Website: home-depot
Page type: cart
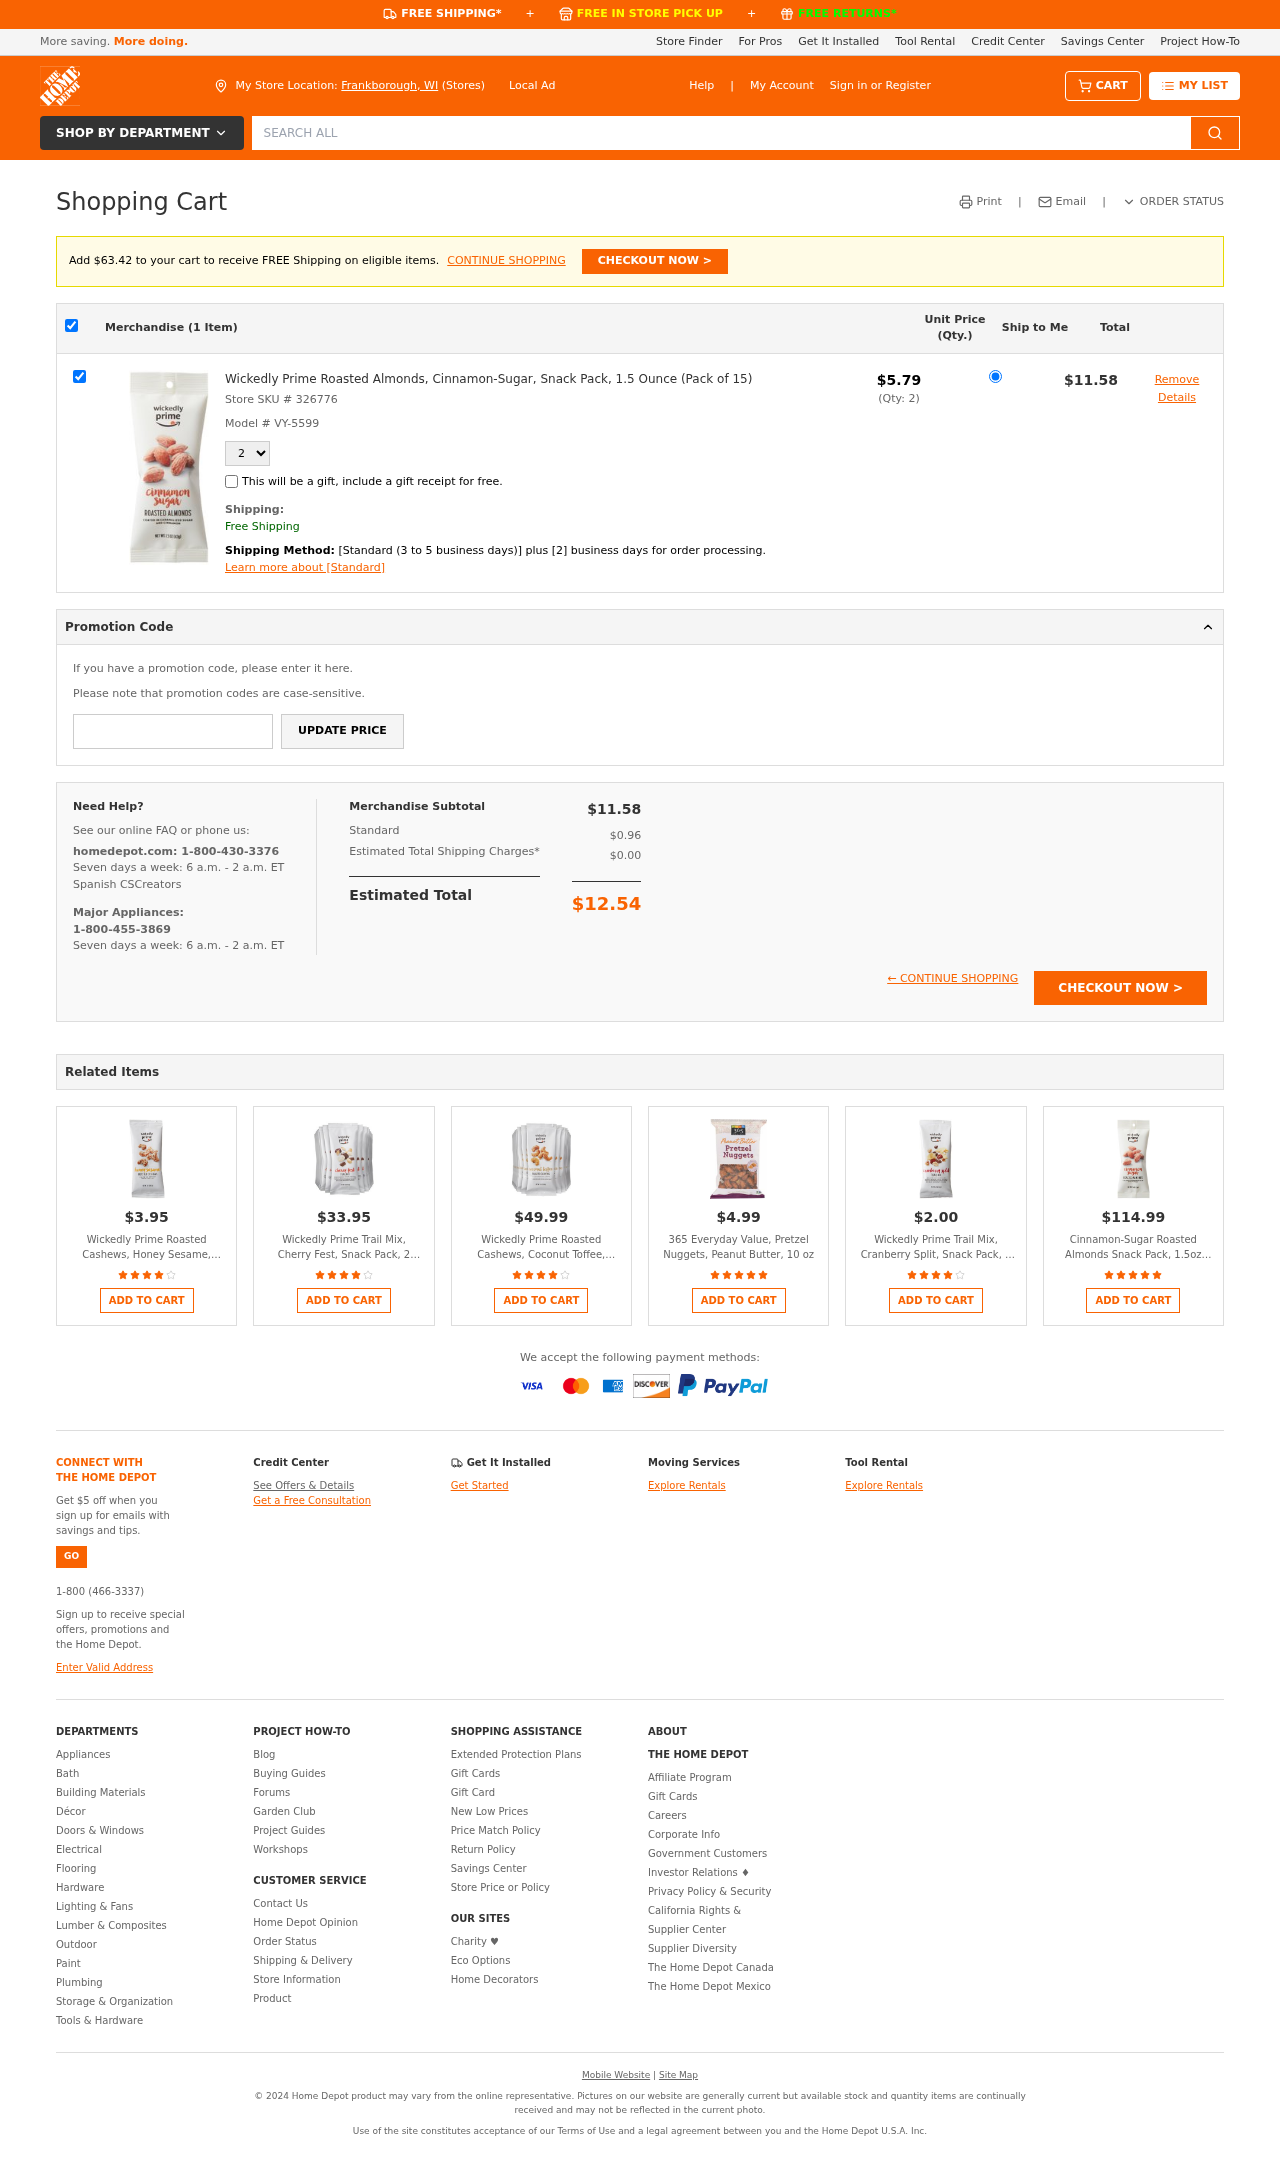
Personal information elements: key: PII_CITY_STATE
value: Frankborough, WI
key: PII_PROMO_CODE
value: CLSJ11
Product elements: key: PRODUCT1_NAME
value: Wickedly Prime Roasted Almonds, Cinnamon-Sugar, Snack Pack, 1.5 Ounce (Pack of 15)
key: PRODUCT1_PRICE
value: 5.79
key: PRODUCT1_QUANTITY
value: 2
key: PRODUCT2_NAME
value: Wickedly Prime Roasted Cashews, Honey Sesame, Snack Pack, 1.5 Ounce
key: PRODUCT2_PRICE
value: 3.95
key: PRODUCT2_RATING
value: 4.4
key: PRODUCT3_NAME
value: Wickedly Prime Trail Mix, Cherry Fest, Snack Pack, 2 Ounce (Pack of 15)
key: PRODUCT3_PRICE
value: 33.95
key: PRODUCT3_RATING
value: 3.9
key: PRODUCT4_NAME
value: Wickedly Prime Roasted Cashews, Coconut Toffee, Snack Pack, 1.5 Ounce (Pack of 15)
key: PRODUCT4_PRICE
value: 49.99
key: PRODUCT4_RATING
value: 4.1
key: PRODUCT5_NAME
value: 365 Everyday Value, Pretzel Nuggets, Peanut Butter, 10 oz
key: PRODUCT5_PRICE
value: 4.99
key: PRODUCT5_RATING
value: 4.5
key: PRODUCT6_NAME
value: Wickedly Prime Trail Mix, Cranberry Split, Snack Pack, 2 Ounce
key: PRODUCT6_PRICE
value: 2
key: PRODUCT6_RATING
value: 4.2
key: PRODUCT7_NAME
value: Cinnamon-Sugar Roasted Almonds Snack Pack, 1.5oz single serve (Pack of 300)
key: PRODUCT7_PRICE
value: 114.99
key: PRODUCT7_RATING
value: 4.6
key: PRODUCT1_SKU
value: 326776
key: PRODUCT1_MODEL
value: VY-5599
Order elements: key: AMOUNT_TO_FREE_SHIPPING
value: $63.42
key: ORDER_NUM_ITEMS
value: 1
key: ORDER_SUBTOTAL
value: $11.58
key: ORDER_TAX
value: $0.96
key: ORDER_SHIPPING_COST
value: $0.00
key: ORDER_TOTAL
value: $12.54
Search elements: key: HEADER_SEARCH
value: SEARCH ALL